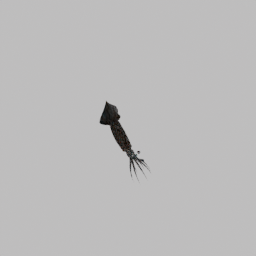
Label: animals